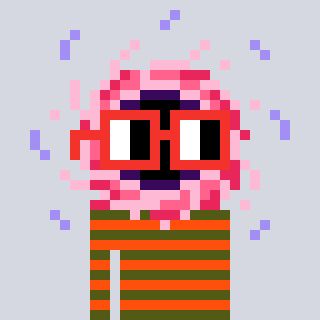
a pixel art character with square red glasses, a blackhole-shaped head and a orange-colored body on a cool background